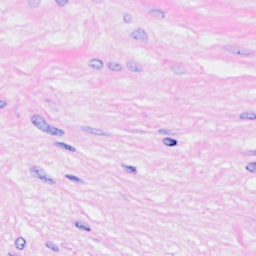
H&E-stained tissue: Breast